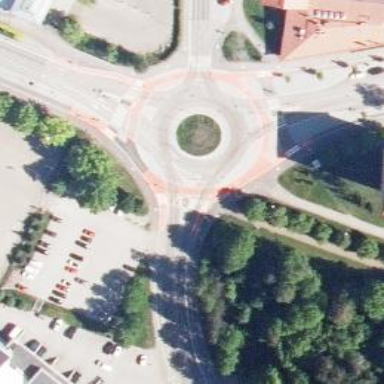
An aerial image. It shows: Uncontrolled crossing on the road.